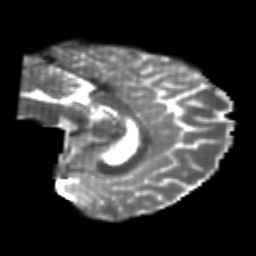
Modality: T2w
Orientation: sagittal
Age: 25
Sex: female
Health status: healthy
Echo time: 0.074 s